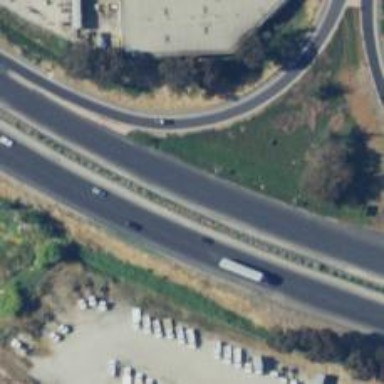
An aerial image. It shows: Motorway.